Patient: sex M, age 46
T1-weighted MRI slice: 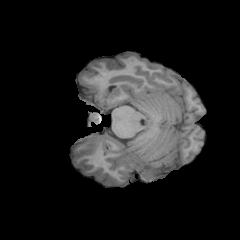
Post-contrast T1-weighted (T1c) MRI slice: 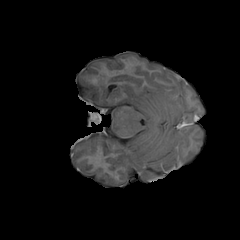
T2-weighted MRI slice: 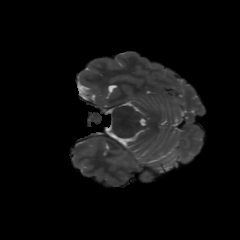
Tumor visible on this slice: yes
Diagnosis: Glioblastoma, IDH-wildtype
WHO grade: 4